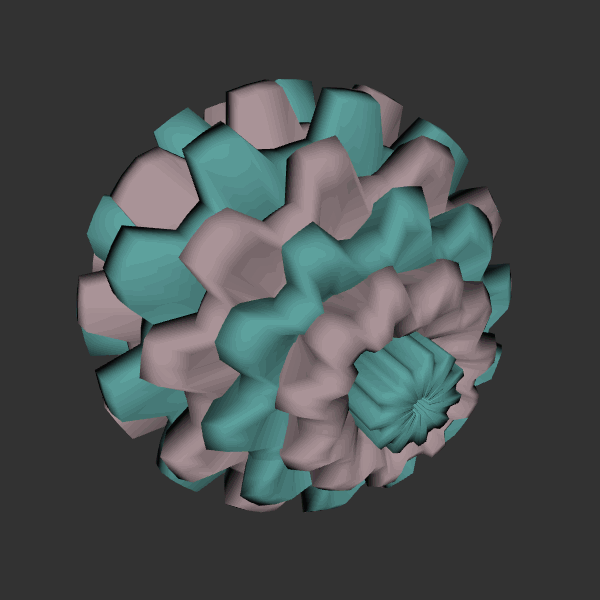
Background: dark